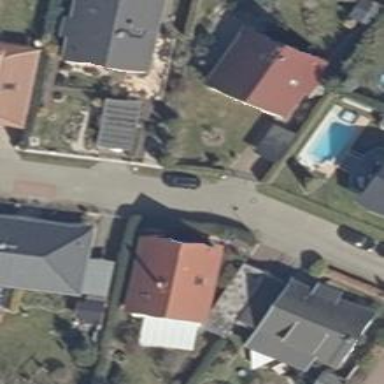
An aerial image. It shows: Living street.